Question: I want to display the unread count to the application icon. I refer the lots of stack overflow answers for achieving that. All the links are saying that it is not possible. But android Mail, Message application displays the unread count at the top of the icon and in some links says that use widget instead of icons. But I don't know how to use the widget instead of icon displays in android application.

Like the above image I want to display unread count in my application icon.
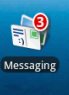
Answer: Unfortunately, You can't do that on application icon. Android doesn't allow that.
But you can do that using widget.
There are many question related this, check it first.
<URL>
<URL>
<URL>
<URL>
<URL>
Now this is possible for some launcher app.
Check this <URL>
Android allow <URL>.